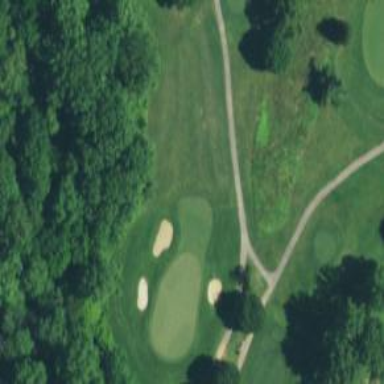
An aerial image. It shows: Well-maintained grade1 path designed for golf carts.